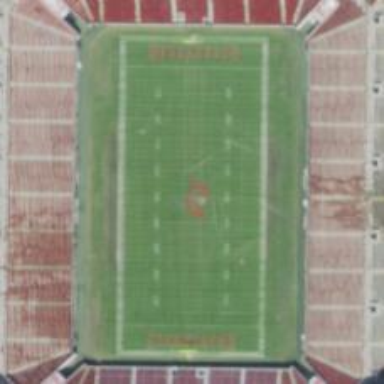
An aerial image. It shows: American football sports field.